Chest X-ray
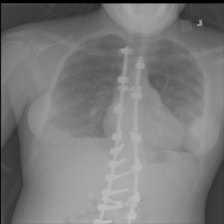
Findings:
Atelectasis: negative
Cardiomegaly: negative
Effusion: negative
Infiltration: negative
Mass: negative
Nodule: negative
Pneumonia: negative
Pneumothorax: negative
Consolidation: negative
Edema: negative
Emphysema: negative
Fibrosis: negative
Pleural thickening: negative
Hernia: negative